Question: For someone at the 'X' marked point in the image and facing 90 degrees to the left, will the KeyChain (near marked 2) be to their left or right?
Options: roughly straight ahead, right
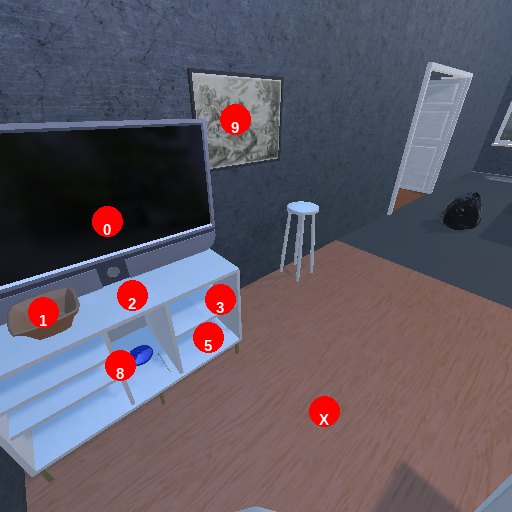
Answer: roughly straight ahead